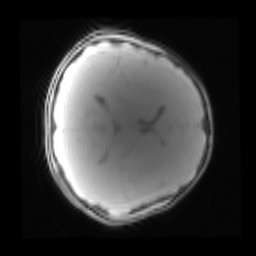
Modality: PDw
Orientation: axial
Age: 9
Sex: male
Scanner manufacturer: siemens
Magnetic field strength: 3 T
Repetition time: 0.25 s
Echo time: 0.00103 s